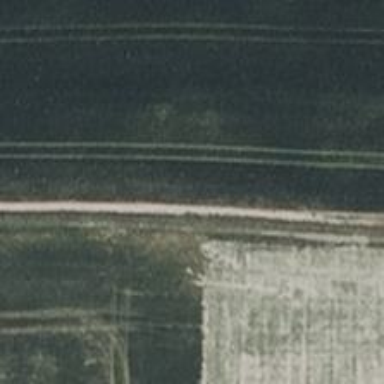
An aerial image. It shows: Dirt track road with grade 4 tracktype.